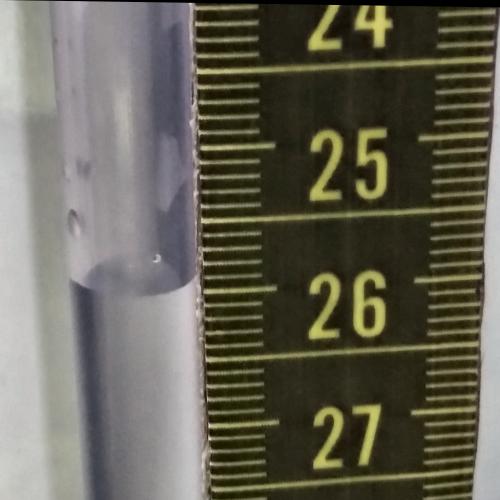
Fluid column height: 25.9 cm